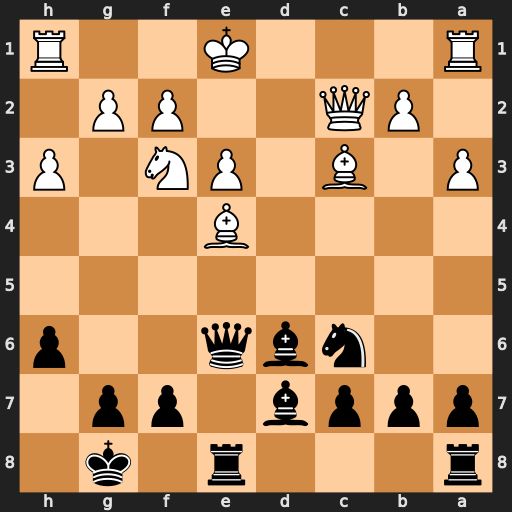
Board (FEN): r3r1k1/pppb1pp1/2nbq2p/8/4B3/P1B1PN1P/1PQ2PP1/R3K2R
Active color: b
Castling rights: KQ
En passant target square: -
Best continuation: Qxe4 Qxe4 Rxe4